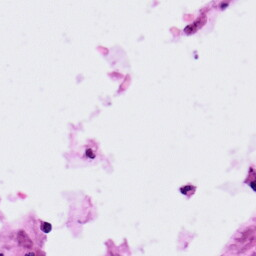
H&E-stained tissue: Colon